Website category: sports
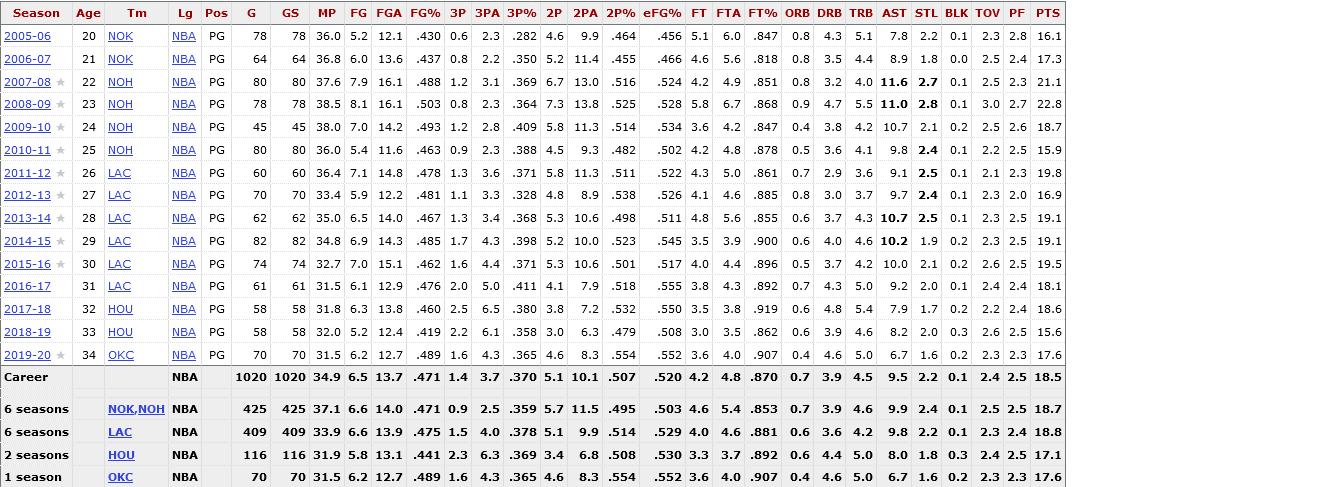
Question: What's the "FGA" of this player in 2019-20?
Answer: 12.7

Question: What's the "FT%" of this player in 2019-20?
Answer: .907

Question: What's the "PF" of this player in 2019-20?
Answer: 2.3

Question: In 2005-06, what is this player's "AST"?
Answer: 7.8

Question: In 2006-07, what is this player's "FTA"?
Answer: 5.6

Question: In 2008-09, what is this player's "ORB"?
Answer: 0.9

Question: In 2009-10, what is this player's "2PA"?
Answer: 11.3

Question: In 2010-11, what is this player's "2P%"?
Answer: .482

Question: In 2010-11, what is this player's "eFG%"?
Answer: .502

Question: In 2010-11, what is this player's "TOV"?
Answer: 2.2

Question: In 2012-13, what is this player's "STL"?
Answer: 2.4

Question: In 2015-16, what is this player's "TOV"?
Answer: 2.6

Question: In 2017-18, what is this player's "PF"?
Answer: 2.4

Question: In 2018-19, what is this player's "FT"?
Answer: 3.0

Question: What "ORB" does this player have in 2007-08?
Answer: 0.8

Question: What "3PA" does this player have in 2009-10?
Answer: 2.8

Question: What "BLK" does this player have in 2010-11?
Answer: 0.1

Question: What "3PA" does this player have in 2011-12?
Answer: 3.6

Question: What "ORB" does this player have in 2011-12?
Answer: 0.7

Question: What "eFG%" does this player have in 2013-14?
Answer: .511

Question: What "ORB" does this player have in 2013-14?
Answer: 0.6

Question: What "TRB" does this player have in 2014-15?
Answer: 4.6

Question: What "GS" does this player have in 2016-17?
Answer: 61

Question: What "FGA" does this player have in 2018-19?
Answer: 12.4

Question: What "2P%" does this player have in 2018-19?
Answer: .479

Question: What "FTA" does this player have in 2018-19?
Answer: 3.5

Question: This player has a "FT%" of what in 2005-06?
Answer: .847

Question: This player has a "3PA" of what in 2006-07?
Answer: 2.2

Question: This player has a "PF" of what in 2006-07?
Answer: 2.4

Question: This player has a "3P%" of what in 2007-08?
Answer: .369

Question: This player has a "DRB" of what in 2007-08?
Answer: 3.2

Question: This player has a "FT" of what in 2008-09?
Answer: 5.8

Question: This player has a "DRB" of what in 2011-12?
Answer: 2.9

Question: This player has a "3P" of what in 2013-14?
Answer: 1.3

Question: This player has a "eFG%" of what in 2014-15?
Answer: .545

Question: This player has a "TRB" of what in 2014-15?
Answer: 4.6

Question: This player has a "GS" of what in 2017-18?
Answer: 58

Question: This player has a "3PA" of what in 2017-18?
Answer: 6.5

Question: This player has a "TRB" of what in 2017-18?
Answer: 5.4

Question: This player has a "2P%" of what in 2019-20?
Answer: .554

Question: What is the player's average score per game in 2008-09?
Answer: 22.8

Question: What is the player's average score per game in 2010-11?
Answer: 15.9

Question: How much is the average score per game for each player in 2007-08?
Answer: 21.1

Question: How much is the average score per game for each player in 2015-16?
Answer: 19.5

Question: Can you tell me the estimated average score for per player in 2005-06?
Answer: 16.1

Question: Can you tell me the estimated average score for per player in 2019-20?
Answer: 17.6

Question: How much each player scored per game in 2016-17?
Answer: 18.1

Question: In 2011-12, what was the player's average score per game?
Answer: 19.8

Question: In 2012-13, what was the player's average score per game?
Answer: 16.9

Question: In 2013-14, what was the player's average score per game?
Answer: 19.1

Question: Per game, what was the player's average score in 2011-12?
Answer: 19.8

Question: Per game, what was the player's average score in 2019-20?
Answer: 17.6